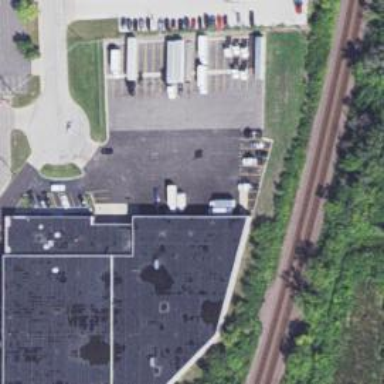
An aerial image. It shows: Industrial building.